Question: I have an app with a LoginViewController as the initial view.
So in appDelegate.m, self.window.rootViewController is NOT the TabBarController.

After Auth, I present the main part of the app, which has a tabbarController (identifier:tabBar) with two tabs and one tab has a navigation controller. I am using Core Data, so I need to pass MOC.
If I use,
'''
UIStoryboard *storyboard = [UIStoryboard storyboardWithName:@"MainStoryboard" bundle:nil];
UITabBarController *obj=[storyboard instantiateViewControllerWithIdentifier:@"tabBar"];
[obj setSelectedIndex:0];// Which tab to show first
[self presentModalViewController:obj animated:YES];
'''
It works good visually. Now I need to pass the MOC. Read about PrepareToSegue method,created a segue (modal, Not shown in pic) from loginVC to my TargetViewController (TabBar>NavigationController1>View1), named the segue "LoginSegue" and used the following code:
'''
- (void)prepareForSegue:(UIStoryboardSegue *)segue sender:(id)sender
{
UINavigationController *navController = (UINavigationController *)[segue destinationViewController];
View1 *devicelist = (View1 *)[[navController viewControllers] lastObject];
devicelist.managedObjectContext = managedObjectContext;
}
'''
The TabBar does not show. How do i set the tabbar controller in this case?
I have been trying to get a grasp on getting a reference for the Modal Tabbar, but still not clear. Can some one explain in layman terms how to handle a situation like this?
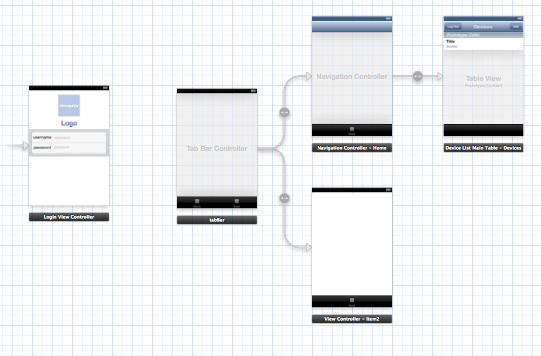
Answer: I think it would be better to use a design that doesn't use a modal transition to the tab bar controller. Modal presentations are generally supposed to be for interruptions to the normal flow of the app, not for getting your main controller on the screen. There are two alternatives, that I think are better. You can leave the login controller as the initial root view controller of the window, but then switch it out for the tab bar controller (which will be the new root view controller of the window, and the login controller will be deallocated). This usually works ok, but I think in this case where you want to pass the MOC from the app delegate (I presume) to a controller in the tab bar controller, I think a second way would be better.
The second way to do this, and the way I usually do login controllers, is to have the tab bar controller be the root view controller of the window, and then present the login controller modally from the viewDidAppear method of the initial view (which would be the one you're calling View1). If you do this presentation with animation set to NO, the login controller will be the first thing the user sees:
'''
-(void)viewDidAppear:(BOOL)animated {
[super viewDidAppear:animated];
static int first = 1;
if (first) {
LoginViewController *login = [self.storyboard instantiateViewControllerWithIdentifier:@"Login"];
[self presentViewController:login animated:NO completion:nil];
first = 0;
}
}
'''
The if statement is in there so the presentation doesn't happen again when you come back from the login controller (you could do something more sophisticated like having a delegate call back to View1 from the login controller indicating that the login was successful if you want, but this works).
If the login succeeds, you just dismiss the login controller, and you'll be there in your first view (if it fails, you just never dismiss it, and maybe put up a message saying the login failed).
If you go this route, then you can pass the MOC in the app delegate like this:
'''
UINavigationController *nav = [(UITabBarController *)self.window.rootViewController viewControllers][0];
View1 *devicelist = (View1 *)nav.viewControllers.lastObject;
devicelist.managedObjectContext = managedObjectContext;
'''